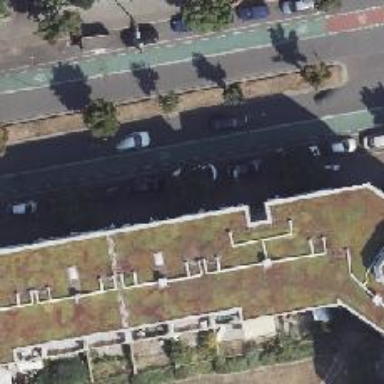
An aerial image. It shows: Urban tree with broadleaved deciduous leaves.